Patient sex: F
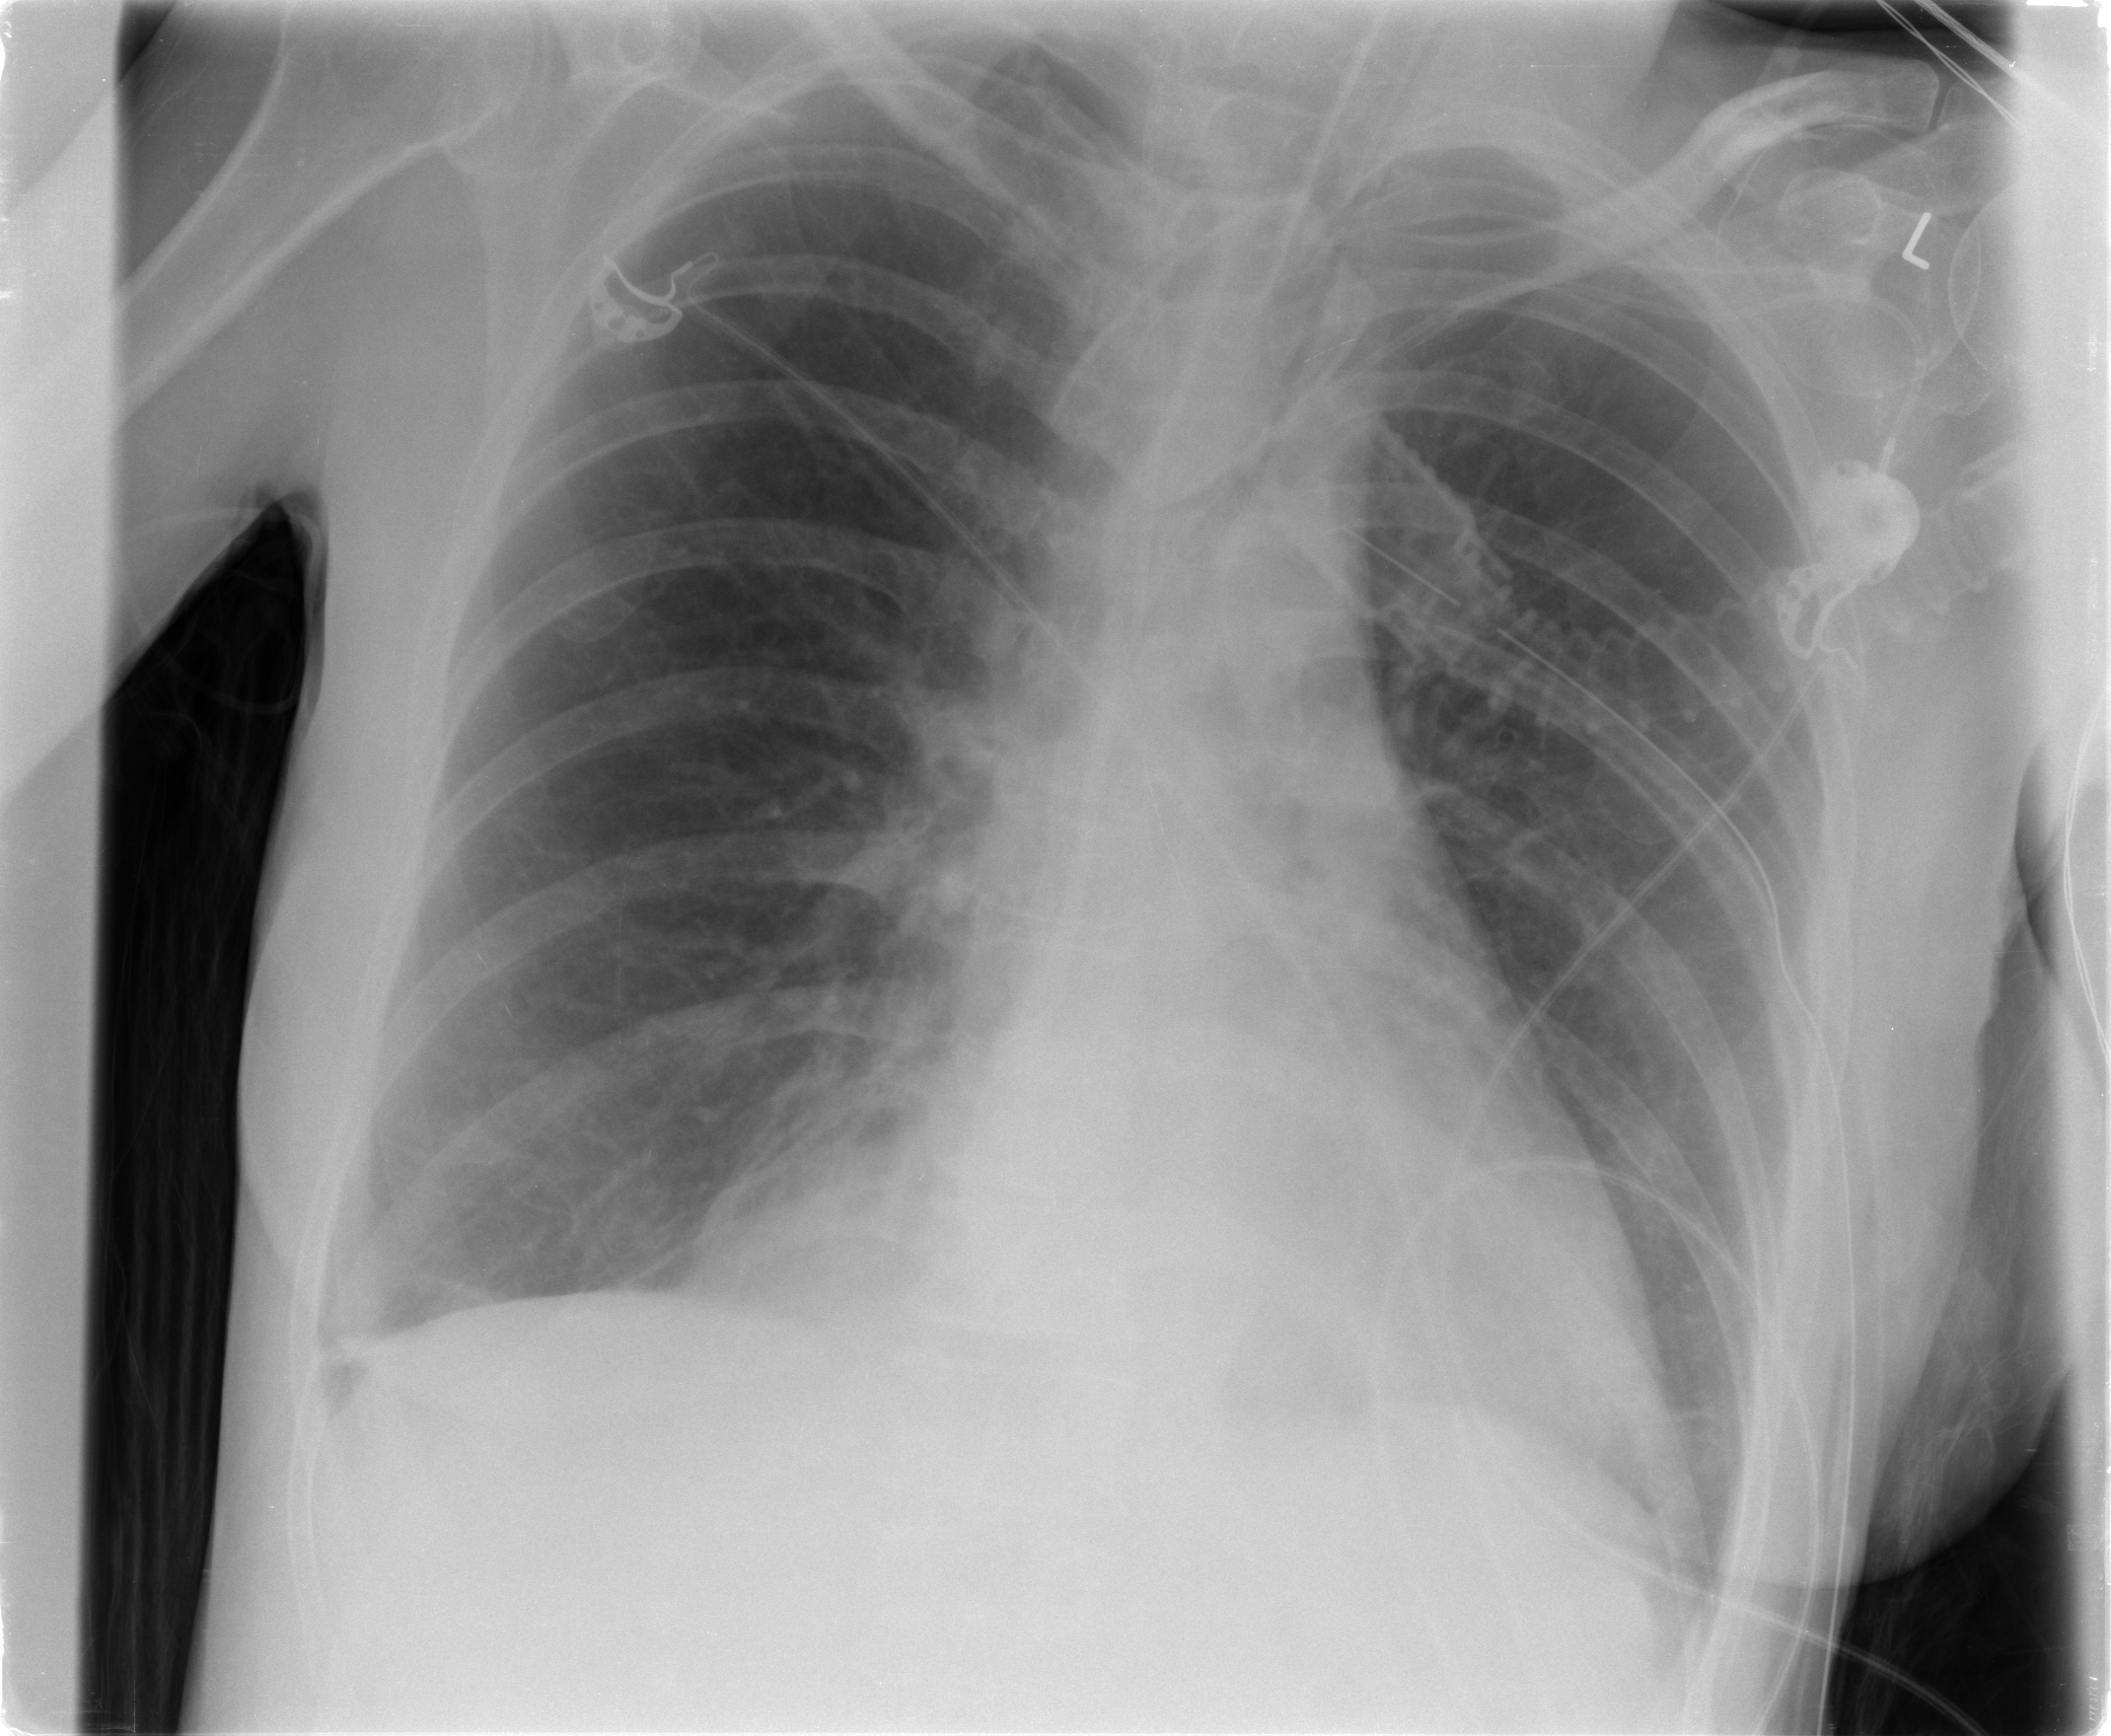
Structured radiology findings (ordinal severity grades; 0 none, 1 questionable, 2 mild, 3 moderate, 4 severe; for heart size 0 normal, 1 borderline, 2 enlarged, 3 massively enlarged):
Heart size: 1
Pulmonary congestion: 0
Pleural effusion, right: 1
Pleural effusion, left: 0
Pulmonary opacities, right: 0
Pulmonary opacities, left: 0
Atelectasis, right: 0
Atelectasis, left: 0